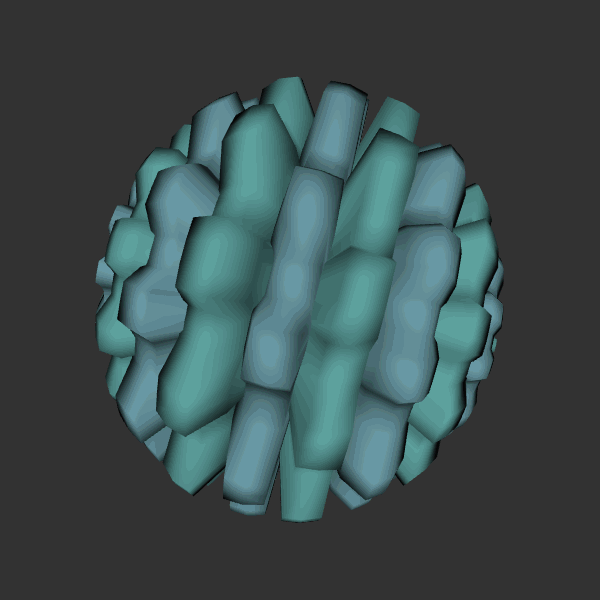
Background: dark